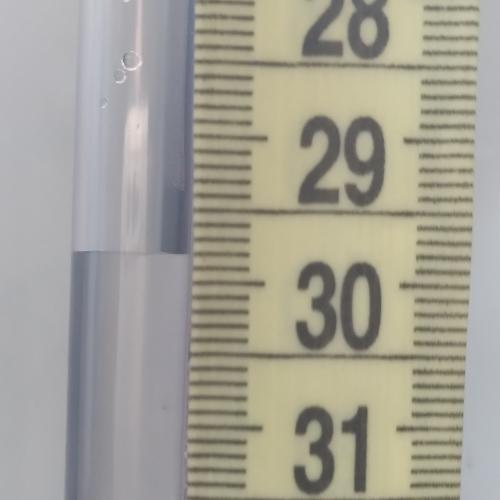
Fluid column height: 29.8 cm